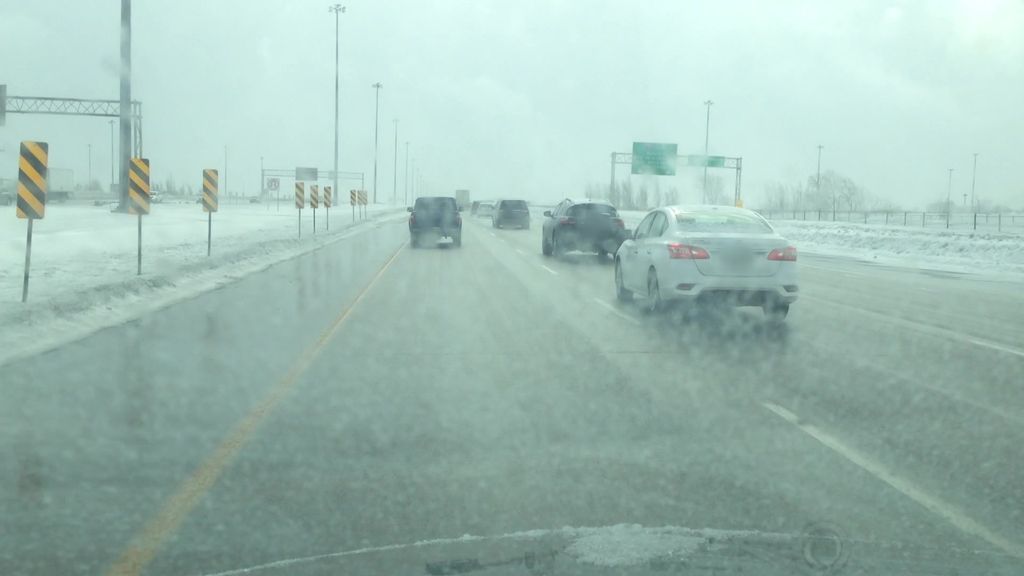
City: montreal